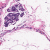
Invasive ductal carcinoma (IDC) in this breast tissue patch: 0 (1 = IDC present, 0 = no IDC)